Interaction volume radius: 5 \u00c5
Interaction volume height: 15 \u00c5
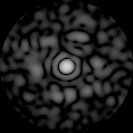
Disorder parameter: 0.8787